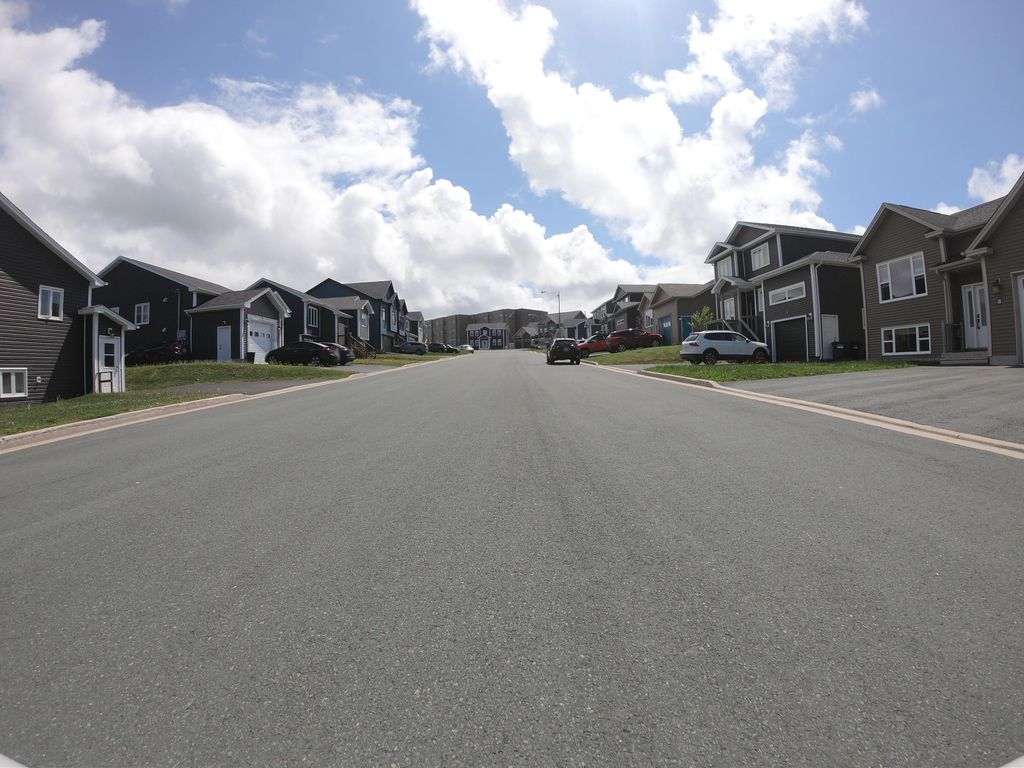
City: st_johns